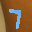
Label: 7